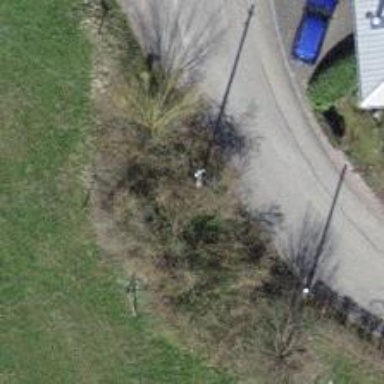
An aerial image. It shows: Power pole.